Field crop: tomato
Growth stage: 1
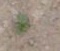
Species: solanum